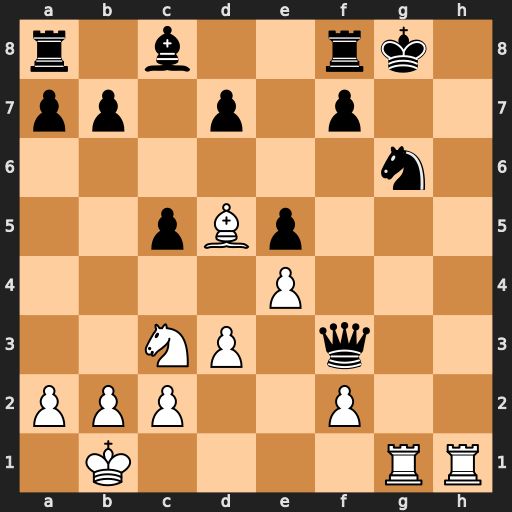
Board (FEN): r1b2rk1/pp1p1p2/6n1/2pBp3/4P3/2NP1q2/PPP2P2/1K4RR
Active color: w
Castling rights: -
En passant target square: -
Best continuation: Rxg6#